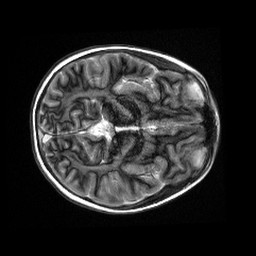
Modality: MP2RAGE
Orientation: axial
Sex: female
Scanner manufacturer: siemens
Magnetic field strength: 3 T
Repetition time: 5 s
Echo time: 0.00368 s